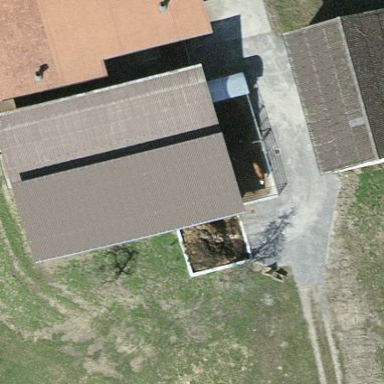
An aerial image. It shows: Skillion-roofed building.